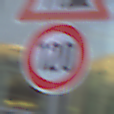
Verkehrszeichen: Geschwindigkeit120
Zusatzzeichen oben: Arbeitsstelle
Umgebung: Outdoor, Urban
Tageszeit: SunriseSunset
Wetter: PartlyCloudy
Licht: Natural
Jahreszeit: NotSpecified
Kontrast: MediumContrast